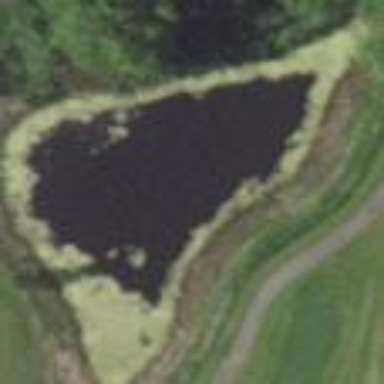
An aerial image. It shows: Water hazard in golf course. The hazard is natural water feature.